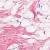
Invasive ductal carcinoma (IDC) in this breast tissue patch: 0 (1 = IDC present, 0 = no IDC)